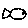
Label: fish